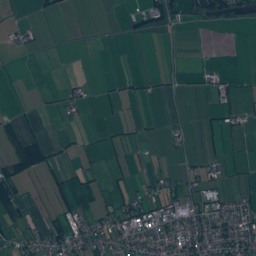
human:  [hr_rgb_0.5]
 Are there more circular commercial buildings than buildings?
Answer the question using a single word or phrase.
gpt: no

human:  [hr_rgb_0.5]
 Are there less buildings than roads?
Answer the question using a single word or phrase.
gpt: no

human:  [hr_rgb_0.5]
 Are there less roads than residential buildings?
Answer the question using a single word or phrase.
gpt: yes

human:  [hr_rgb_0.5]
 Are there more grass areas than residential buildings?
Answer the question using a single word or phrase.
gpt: no

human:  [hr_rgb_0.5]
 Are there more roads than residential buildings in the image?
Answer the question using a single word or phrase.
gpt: no

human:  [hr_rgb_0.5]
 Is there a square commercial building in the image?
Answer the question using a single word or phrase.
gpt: no

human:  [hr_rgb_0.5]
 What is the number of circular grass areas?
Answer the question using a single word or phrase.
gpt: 0

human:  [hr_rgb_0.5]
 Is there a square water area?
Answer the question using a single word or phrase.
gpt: yes

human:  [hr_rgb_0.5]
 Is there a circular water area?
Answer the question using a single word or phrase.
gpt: yes

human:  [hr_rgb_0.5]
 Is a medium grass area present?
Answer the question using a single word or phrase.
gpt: yes

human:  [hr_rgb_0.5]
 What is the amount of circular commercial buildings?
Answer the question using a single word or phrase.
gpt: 0

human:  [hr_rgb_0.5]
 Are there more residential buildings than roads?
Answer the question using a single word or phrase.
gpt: yes

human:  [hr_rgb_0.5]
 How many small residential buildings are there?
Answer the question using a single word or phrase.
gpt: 1464

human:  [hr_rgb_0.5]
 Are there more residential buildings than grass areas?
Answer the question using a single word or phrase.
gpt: yes

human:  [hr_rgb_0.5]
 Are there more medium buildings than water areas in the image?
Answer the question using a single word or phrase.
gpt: no

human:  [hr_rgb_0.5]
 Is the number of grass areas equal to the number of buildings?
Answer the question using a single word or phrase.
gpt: no

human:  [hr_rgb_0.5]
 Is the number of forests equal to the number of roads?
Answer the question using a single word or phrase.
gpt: no

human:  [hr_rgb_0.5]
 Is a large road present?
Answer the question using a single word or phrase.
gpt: no

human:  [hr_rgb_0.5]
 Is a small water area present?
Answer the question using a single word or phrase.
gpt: yes

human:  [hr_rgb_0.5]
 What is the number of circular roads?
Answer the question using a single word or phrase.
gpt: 0

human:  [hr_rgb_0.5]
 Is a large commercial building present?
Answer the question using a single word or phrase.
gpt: yes

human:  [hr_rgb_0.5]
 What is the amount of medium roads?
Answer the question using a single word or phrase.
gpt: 0

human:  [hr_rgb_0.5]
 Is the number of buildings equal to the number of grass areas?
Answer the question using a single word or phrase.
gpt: no

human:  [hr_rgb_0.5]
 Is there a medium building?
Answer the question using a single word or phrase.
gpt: yes

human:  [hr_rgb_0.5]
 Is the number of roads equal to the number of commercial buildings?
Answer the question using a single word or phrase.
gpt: no

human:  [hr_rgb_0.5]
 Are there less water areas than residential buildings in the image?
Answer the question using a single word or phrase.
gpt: yes

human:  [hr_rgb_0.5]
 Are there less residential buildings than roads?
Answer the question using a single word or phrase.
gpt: no

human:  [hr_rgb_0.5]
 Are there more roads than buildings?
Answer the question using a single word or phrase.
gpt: no

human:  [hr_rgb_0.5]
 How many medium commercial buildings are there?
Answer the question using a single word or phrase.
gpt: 5

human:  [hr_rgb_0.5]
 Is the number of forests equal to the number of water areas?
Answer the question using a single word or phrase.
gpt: no

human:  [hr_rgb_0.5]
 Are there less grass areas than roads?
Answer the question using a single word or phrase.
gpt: no

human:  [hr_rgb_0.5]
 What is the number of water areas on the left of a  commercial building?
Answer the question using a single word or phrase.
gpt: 28

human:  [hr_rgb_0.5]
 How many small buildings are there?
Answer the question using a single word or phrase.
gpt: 1500

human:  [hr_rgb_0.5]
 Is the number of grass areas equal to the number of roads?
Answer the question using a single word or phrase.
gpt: no

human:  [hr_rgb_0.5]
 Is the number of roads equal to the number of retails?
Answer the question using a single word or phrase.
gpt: no

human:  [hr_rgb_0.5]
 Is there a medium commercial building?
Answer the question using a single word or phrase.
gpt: yes